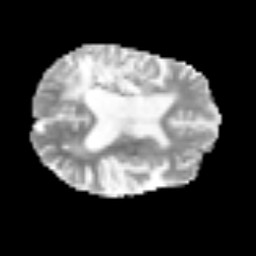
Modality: MD
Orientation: axial
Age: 58
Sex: male
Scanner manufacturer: siemens
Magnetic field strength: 3 T
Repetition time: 3.2 s
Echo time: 0.081 s